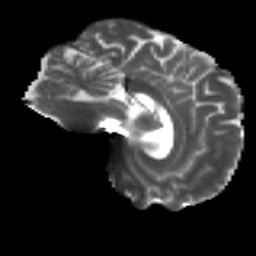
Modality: T2w
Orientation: sagittal
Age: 42
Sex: male
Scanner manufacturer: ge
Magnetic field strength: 3 T
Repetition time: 7.8 s
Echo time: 0.0608 s